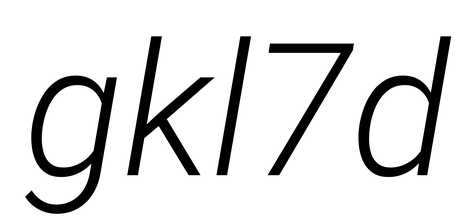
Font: Roboto-Italic_Light_Italic